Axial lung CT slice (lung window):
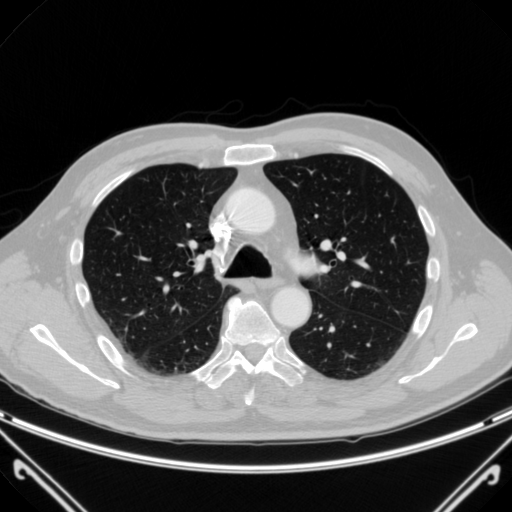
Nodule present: no